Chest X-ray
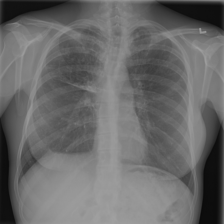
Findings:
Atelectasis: negative
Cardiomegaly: negative
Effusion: negative
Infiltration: negative
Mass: negative
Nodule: negative
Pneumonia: negative
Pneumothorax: negative
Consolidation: negative
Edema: negative
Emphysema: negative
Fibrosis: negative
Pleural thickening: negative
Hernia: negative